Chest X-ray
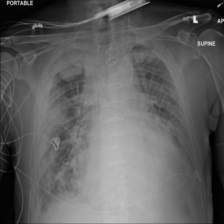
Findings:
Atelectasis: negative
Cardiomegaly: negative
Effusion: negative
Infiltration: negative
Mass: negative
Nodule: negative
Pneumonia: negative
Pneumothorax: negative
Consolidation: positive
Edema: negative
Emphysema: negative
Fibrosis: negative
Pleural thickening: negative
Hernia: negative